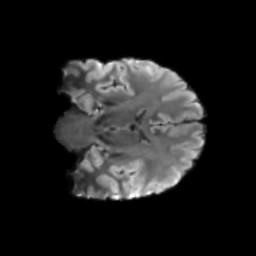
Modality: T2w
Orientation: coronal
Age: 23
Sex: female
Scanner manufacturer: siemens
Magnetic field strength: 3 T
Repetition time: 3.23 s
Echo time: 0.0892 s